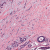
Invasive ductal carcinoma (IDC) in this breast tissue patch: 0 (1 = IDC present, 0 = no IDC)